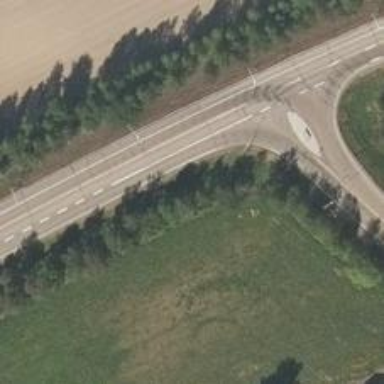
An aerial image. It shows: Asphalt trunk link road.